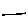
Label: line